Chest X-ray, AP view. Patient: 53 years old, sex M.
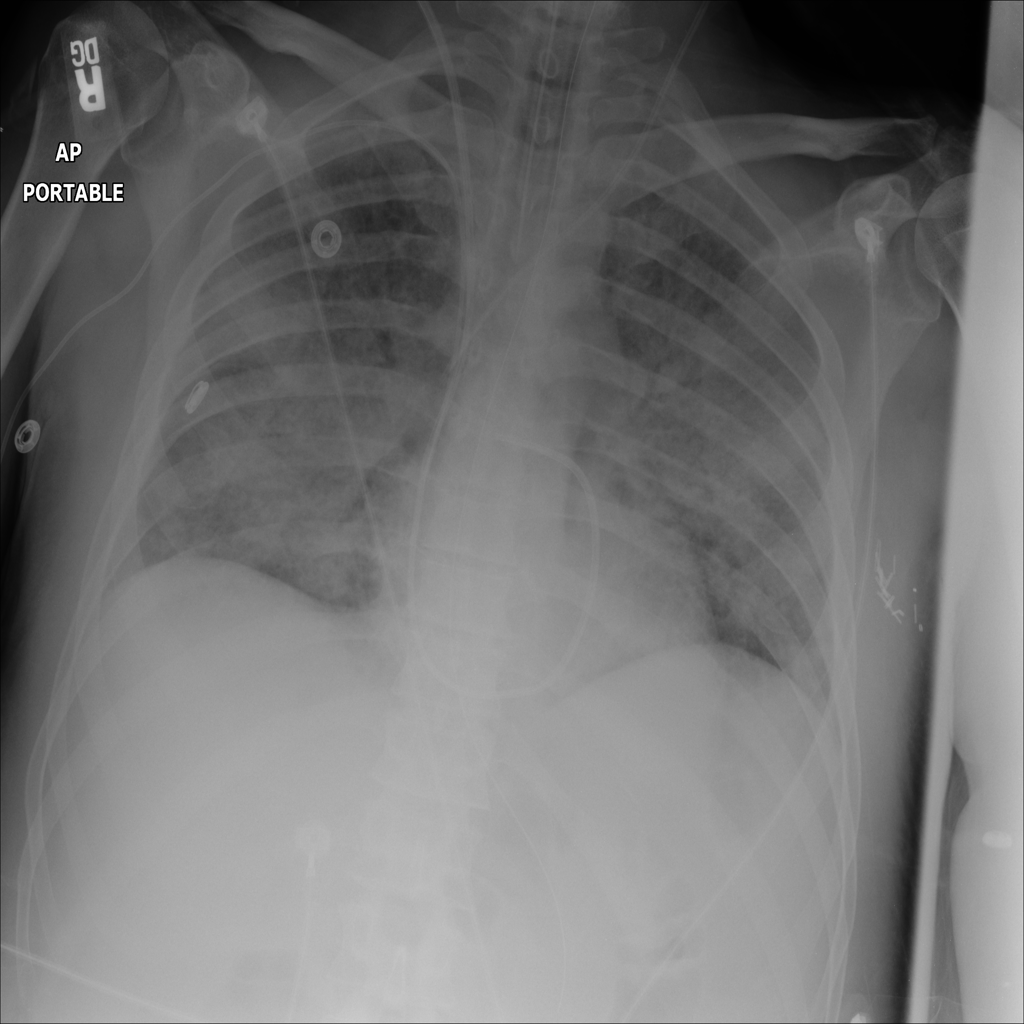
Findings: Edema